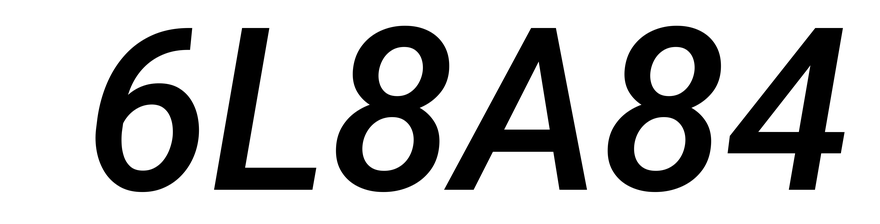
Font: Roboto-Italic_Medium_Italic